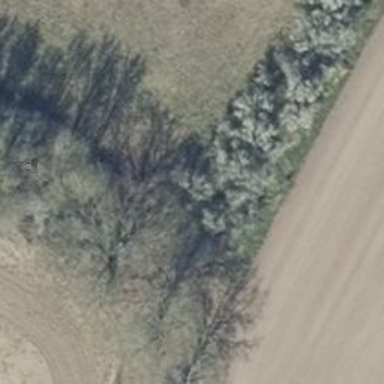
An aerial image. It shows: Row of deciduous broadleaved trees.